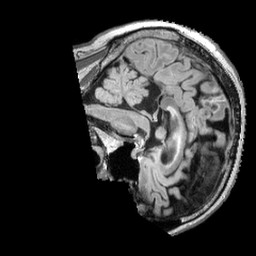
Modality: FLAIR
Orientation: sagittal
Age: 56
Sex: male
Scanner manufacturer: siemens
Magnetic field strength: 3 T
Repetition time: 5 s
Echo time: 0.387 s